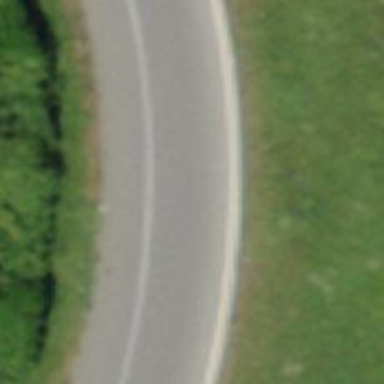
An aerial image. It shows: Asphalt motorway link.